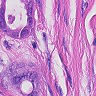
Metastatic tissue present: yes